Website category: university
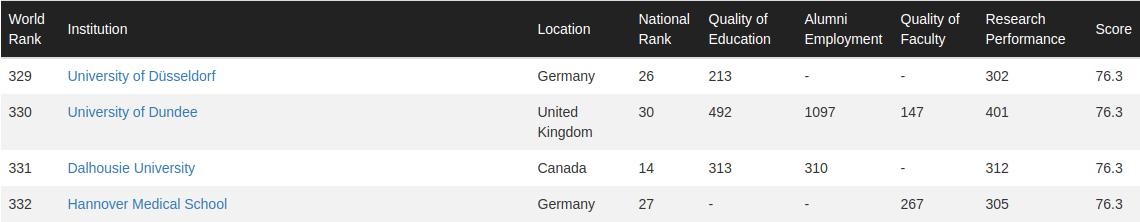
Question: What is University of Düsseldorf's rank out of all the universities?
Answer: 329

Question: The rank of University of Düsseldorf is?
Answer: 329

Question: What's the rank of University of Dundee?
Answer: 330

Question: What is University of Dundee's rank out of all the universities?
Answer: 330

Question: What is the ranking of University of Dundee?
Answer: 330

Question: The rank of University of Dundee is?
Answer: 330

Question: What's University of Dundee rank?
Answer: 330

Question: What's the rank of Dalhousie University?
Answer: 331

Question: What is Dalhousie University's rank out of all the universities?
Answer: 331

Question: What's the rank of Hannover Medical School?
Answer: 332

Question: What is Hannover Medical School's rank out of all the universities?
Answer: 332

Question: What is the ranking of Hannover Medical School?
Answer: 332

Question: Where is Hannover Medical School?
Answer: Germany

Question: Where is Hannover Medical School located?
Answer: Germany

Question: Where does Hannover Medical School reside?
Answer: Germany

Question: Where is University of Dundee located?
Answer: United Kingdom

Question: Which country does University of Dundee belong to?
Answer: United Kingdom

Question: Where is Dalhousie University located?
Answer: Canada

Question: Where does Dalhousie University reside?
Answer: Canada

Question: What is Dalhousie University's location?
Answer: Canada

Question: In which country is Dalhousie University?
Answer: Canada

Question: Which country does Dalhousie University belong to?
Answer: Canada

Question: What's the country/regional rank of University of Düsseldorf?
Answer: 26

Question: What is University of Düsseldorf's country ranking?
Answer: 26

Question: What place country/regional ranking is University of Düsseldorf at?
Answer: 26

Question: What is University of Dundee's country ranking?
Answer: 30

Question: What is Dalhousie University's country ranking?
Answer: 14

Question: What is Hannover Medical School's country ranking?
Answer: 27

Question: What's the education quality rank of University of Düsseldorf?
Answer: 213

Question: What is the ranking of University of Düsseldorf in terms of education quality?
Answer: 213

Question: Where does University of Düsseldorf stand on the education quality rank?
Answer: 213

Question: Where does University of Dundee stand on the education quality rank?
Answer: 492

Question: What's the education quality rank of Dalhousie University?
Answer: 313

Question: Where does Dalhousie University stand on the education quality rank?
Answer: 313

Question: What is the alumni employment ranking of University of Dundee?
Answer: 1097

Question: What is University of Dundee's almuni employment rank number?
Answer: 1097

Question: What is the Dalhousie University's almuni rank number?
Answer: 310

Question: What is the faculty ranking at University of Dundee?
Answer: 147

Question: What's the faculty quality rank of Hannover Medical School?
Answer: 267

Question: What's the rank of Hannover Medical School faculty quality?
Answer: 267

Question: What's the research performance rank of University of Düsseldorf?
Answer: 302

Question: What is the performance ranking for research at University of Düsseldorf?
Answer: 302

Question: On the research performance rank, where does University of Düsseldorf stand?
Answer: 302

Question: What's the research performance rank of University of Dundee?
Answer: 401

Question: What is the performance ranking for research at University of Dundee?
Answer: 401

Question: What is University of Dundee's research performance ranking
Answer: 401

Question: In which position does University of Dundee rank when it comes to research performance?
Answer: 401

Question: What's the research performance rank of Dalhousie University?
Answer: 312

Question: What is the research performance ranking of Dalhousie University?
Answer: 312

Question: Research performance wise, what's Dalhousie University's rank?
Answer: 312

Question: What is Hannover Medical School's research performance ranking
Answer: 305

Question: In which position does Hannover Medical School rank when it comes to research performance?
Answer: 305

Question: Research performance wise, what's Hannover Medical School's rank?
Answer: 305

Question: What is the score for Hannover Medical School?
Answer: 76.3

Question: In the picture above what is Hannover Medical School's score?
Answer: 76.3

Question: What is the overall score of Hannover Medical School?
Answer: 76.3

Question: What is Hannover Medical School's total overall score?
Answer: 76.3

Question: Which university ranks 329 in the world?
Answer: University of Düsseldorf

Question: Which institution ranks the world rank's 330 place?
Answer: University of Dundee

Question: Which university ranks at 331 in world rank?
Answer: Dalhousie University

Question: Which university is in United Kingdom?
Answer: University of Dundee

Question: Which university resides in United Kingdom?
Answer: University of Dundee

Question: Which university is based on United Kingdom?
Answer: University of Dundee

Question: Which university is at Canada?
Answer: Dalhousie University